Field crop: maize
Growth stage: 2
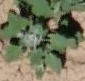
Species: chenopodium